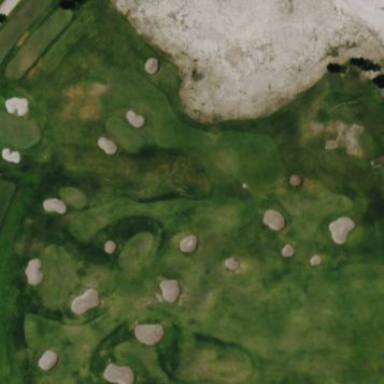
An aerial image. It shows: Driving range for golf on grass.